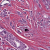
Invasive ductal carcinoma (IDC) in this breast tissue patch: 1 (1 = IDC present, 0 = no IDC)